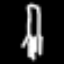
Label: fork